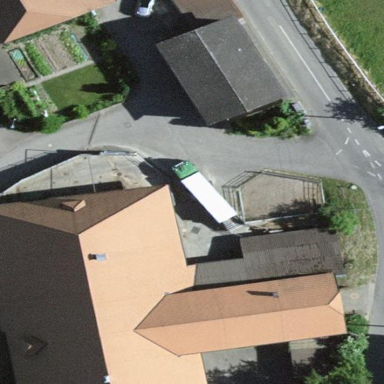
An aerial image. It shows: Farm building.